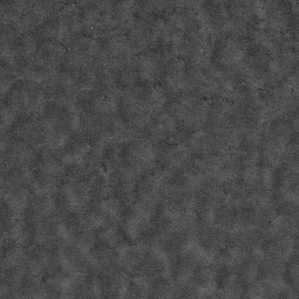
Label: frost